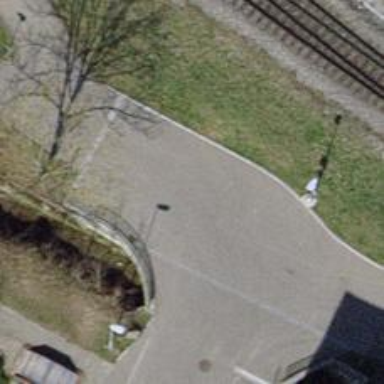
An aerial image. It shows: Cycleway.